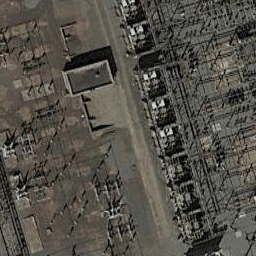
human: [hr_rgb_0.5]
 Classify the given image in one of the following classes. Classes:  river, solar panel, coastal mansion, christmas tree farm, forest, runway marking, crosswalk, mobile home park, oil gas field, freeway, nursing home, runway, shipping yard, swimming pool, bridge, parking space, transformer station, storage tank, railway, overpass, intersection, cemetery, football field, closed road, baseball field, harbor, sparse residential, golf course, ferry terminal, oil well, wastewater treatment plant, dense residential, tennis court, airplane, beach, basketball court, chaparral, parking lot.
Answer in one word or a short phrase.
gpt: transformer station